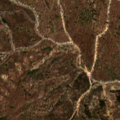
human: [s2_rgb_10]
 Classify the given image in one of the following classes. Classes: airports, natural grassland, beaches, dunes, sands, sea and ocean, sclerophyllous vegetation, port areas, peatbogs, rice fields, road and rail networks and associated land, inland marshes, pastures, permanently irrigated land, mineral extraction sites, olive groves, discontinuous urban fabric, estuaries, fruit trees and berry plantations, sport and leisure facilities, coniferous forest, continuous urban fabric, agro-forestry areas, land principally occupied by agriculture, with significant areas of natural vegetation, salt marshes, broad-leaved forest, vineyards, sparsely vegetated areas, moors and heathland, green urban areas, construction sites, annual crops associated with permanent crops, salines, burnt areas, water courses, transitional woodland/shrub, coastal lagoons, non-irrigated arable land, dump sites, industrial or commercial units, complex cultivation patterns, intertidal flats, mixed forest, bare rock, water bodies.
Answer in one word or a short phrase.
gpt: agro-forestry areas, broad-leaved forest